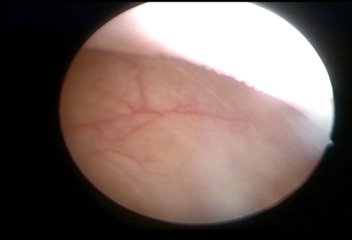
Modality: WLC
Class: Normal mucosa
Bladder cancer association: No